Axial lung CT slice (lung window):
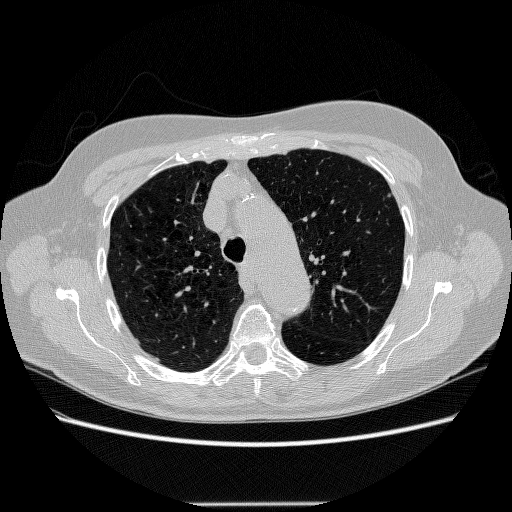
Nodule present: no